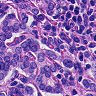
Metastatic tissue present: yes